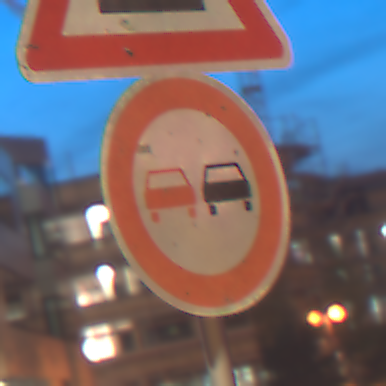
Verkehrszeichen: Ueberholverbot
Zusatzzeichen oben: UnebeneFahrbahn
Umgebung: Outdoor, Urban
Tageszeit: Night
Wetter: PartlyCloudy
Licht: Artificial
Jahreszeit: NotSpecified
Kontrast: HighContrast